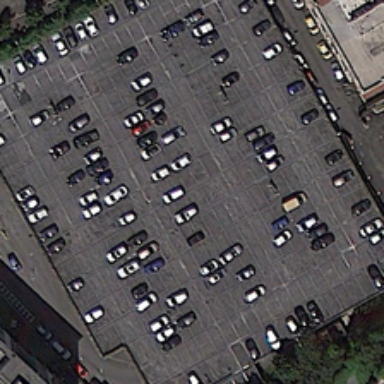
A lot of cars parked in the parking lot .